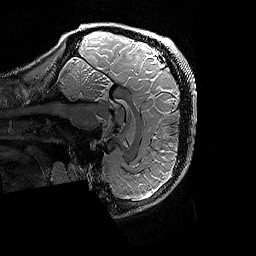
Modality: T2w
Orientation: sagittal
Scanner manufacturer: siemens
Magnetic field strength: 3 T
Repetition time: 3.2 s
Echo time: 0.428 s